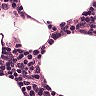
Metastatic tissue present: no